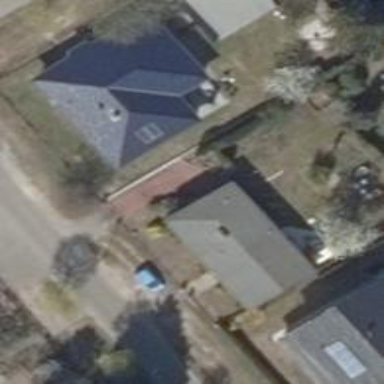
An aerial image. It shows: Detached building with hipped roof.